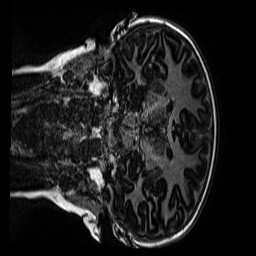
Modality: MP2RAGE
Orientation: coronal
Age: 11
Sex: female
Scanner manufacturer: siemens
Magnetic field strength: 3 T
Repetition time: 4 s
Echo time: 0.00299 s